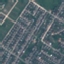
Land use / land cover class: Residential